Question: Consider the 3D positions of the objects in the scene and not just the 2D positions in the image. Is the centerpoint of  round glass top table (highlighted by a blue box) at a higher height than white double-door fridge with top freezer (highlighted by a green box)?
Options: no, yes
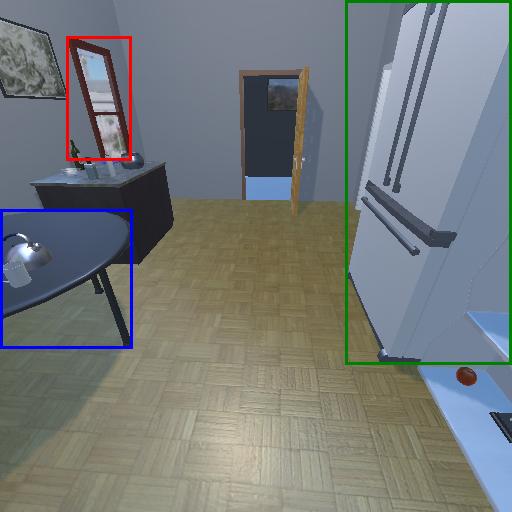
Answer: no